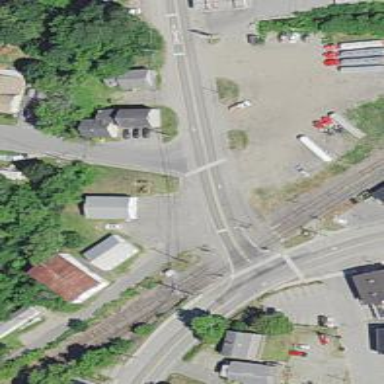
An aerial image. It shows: Railway level crossing.